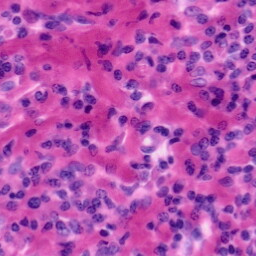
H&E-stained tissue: Tonsil